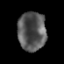
Tissue: prostate
Cell type: Myeloid cells
Senescence score: 0.32
Nuclear area (px): 1080
Mean DAPI intensity: 87.118